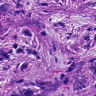
Metastatic tissue present: yes